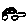
Label: car